Interaction volume radius: 10 \u00c5
Interaction volume height: 30 \u00c5
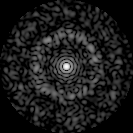
Disorder parameter: 0.8377